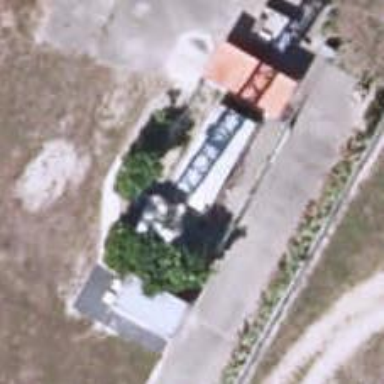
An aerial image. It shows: Mast tower used for communication.